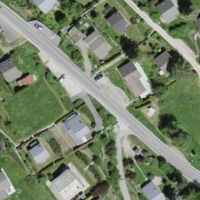
EUNIS habitat code: 55
Species observed at this site:
Passer italiae